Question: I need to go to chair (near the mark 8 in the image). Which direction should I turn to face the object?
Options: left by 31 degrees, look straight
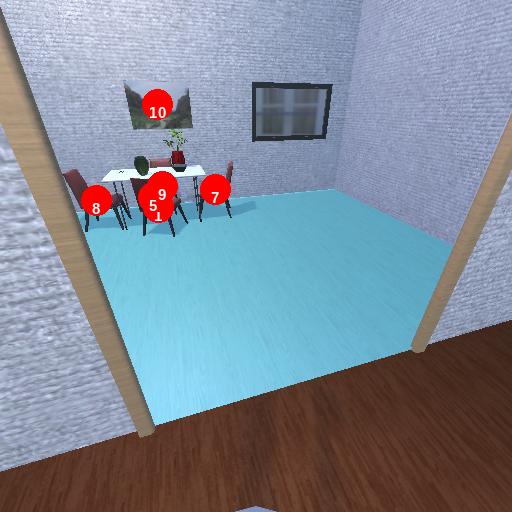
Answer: left by 31 degrees